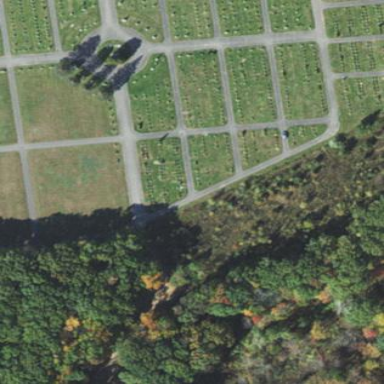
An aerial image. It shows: Cemetery with historic significance.